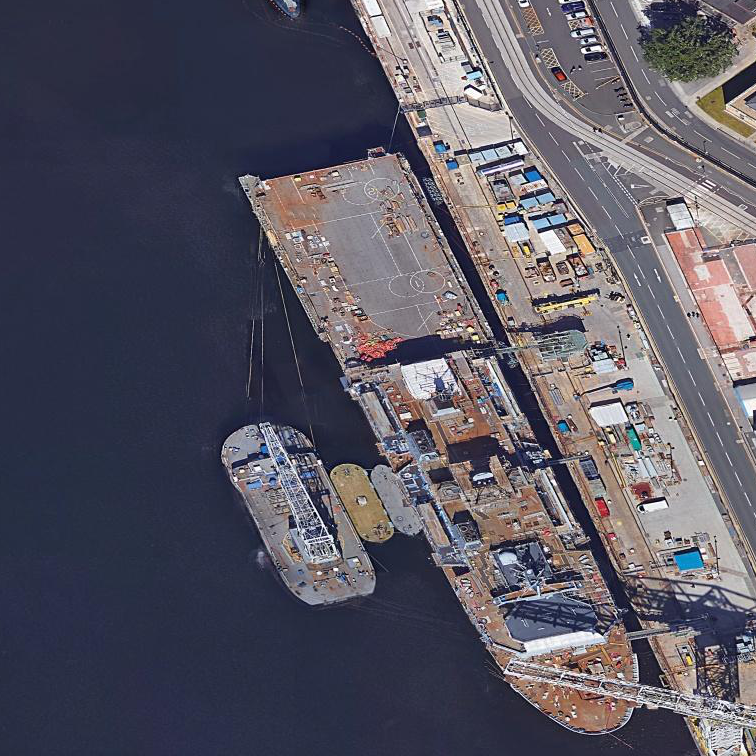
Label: combat